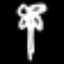
Label: palm tree